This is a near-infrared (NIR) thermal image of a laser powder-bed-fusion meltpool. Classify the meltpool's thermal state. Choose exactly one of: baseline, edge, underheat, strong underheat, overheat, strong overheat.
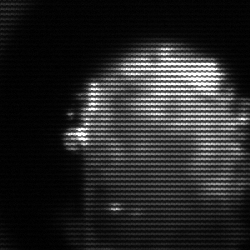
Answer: baseline